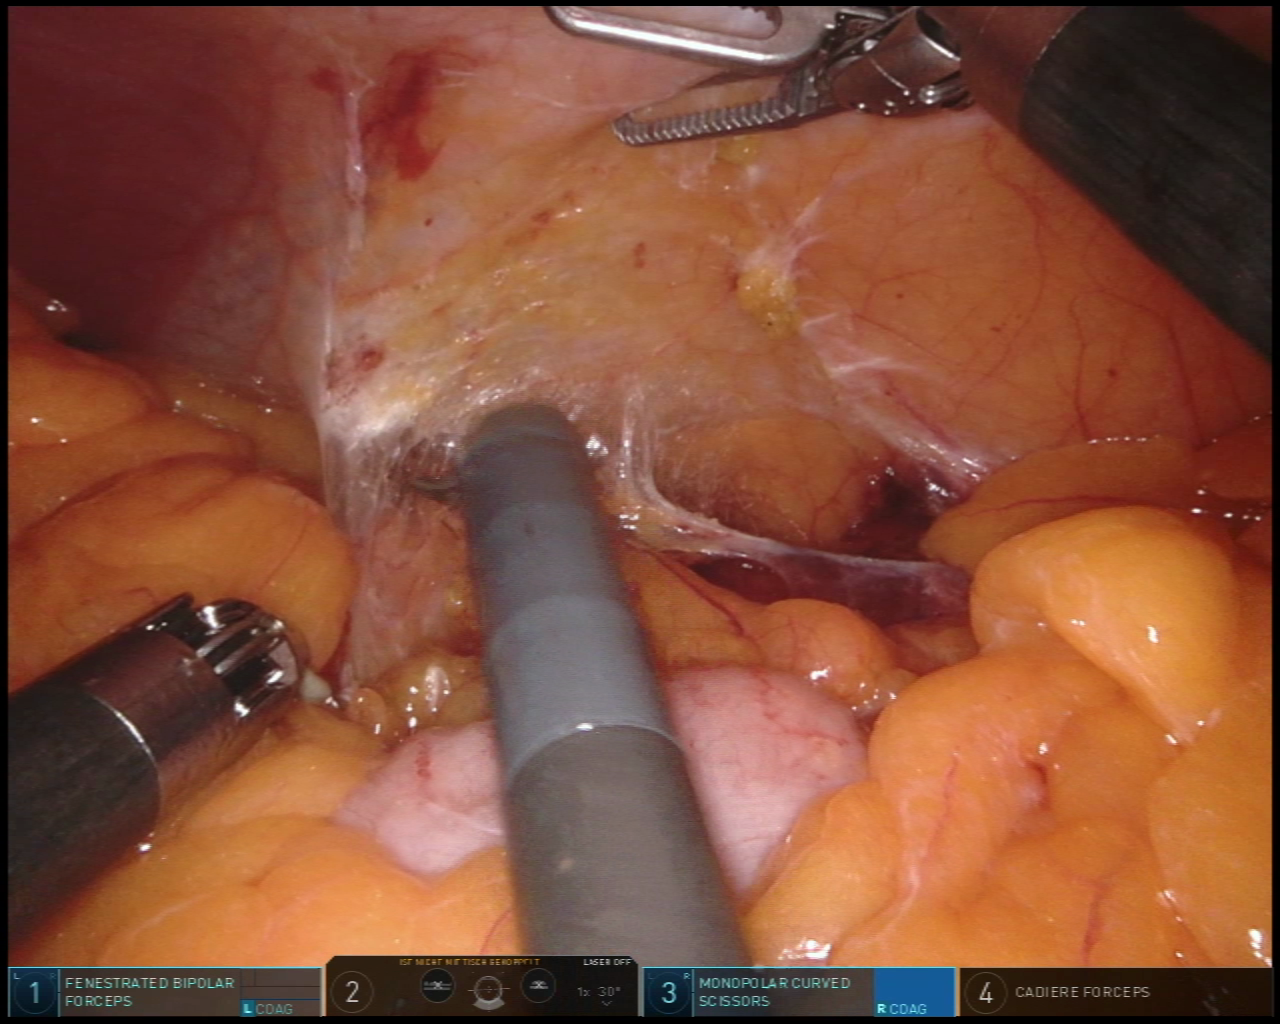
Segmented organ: colon
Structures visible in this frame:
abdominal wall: yes
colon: yes
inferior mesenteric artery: no
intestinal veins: no
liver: no
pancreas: no
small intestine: no
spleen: no
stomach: no
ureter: no
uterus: no
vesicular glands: no